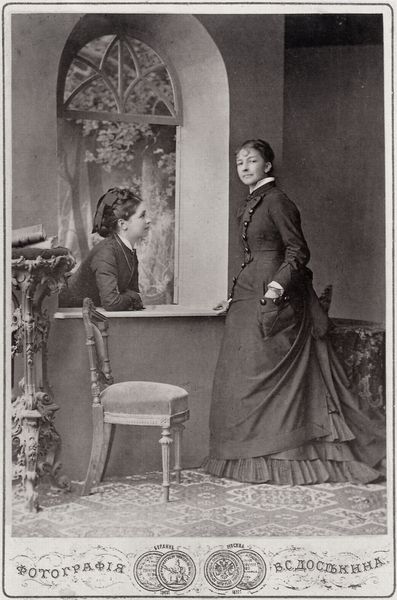
Titel: Zwei Damen am Fenster
Künstler: V. Dossekin
Schlagwörter: baum, hand, weiß, bäume, frauen, landschaft, mädchen, damen, fenster, frau, grau, hintergrund, jahrhundertwende, kleid, kleider, profil, raum, schwarz, stuhl, stützen, säule, tisch, zimmer, ausblick, blick, dame, gespräch, mode, rock, schleife, teppich, falten, gesicht, kragen, rahmen, sockel, stehen, bildnis, möbel, portrait, porträt, natur, knopf, kreis, garten, schrift, bücher, bogen, unterhaltung, zwei, russland, werbung, inszenierung, sepia, lehnen, zwei frauen, angelehnt, atelier, teppichboden, podest, rüschen, aufstützen, knöpfe, masche, schwestern, foto, fotografie, photographie, buch, text, buchstaben, kreise, stempel, tasche, photo, aufgestützt, fensterbank, kulisse, lesepult, plissee, siegel, sekretär, anlehnen, haarschleife, studio, russisch, fotostudio, münzen, nachbarinnen, marken, kyrillisch, raffen, kyrilisch, fotoatelier, porträtaufnahme, buchstütze, hereinlehnen, stempfel, tratsch, 1900, sommerfrischler, glatte wände